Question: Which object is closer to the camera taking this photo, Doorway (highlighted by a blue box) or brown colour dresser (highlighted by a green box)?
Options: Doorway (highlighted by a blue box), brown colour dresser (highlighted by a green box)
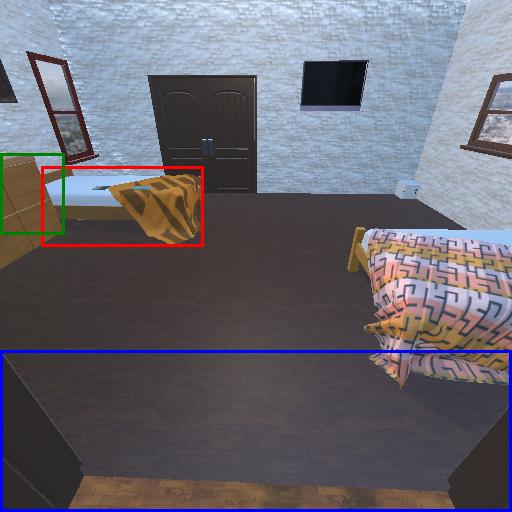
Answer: Doorway (highlighted by a blue box)